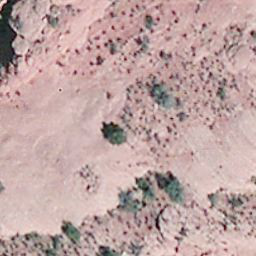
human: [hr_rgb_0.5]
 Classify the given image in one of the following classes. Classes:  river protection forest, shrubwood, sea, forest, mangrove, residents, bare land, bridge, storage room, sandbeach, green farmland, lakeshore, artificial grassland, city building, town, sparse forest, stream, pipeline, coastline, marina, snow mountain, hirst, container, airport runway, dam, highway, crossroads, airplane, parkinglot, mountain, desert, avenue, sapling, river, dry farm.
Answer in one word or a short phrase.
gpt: bare land